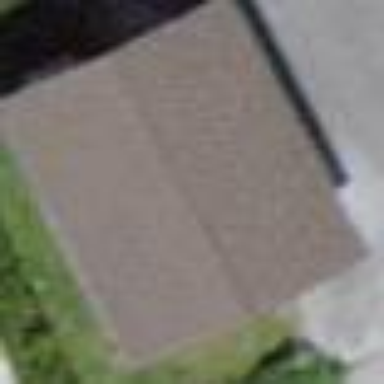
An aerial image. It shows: Shed building.